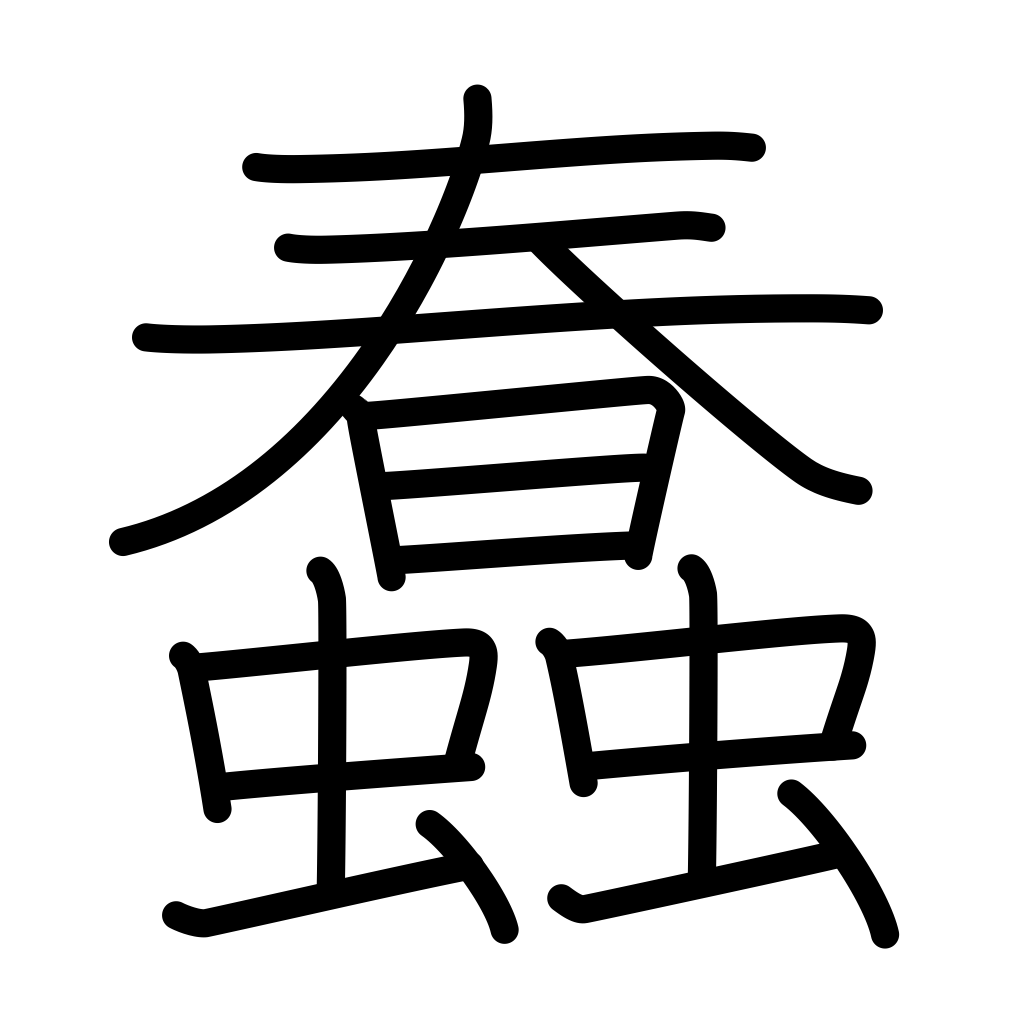
Meaning: wriggle